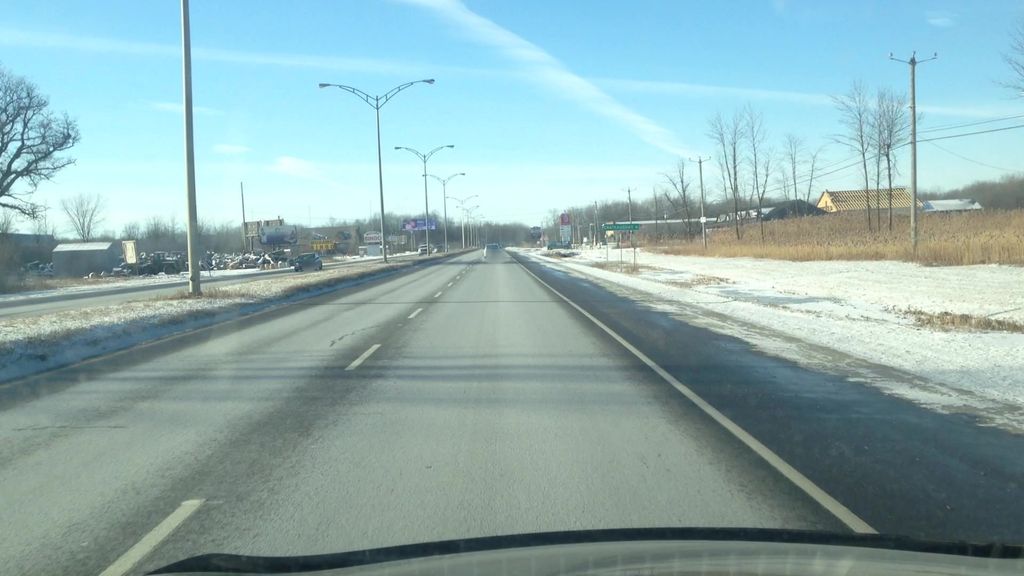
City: montreal